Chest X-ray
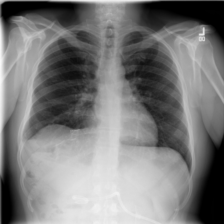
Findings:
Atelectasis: negative
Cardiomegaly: negative
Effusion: negative
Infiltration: negative
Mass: negative
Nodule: negative
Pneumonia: negative
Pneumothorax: negative
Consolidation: negative
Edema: negative
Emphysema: negative
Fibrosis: negative
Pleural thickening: negative
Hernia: negative